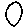
Label: circle